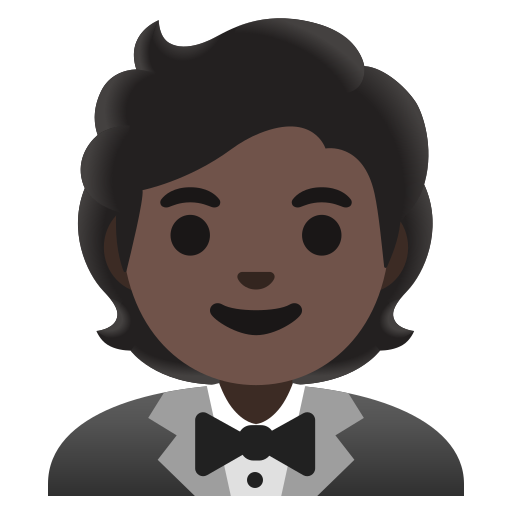
Emoji: 🤵🏿